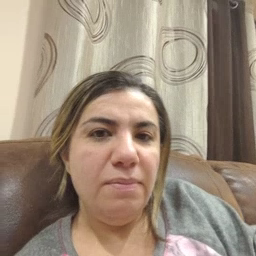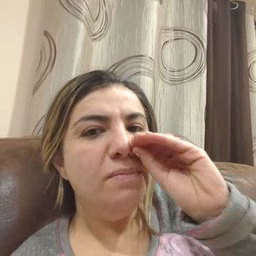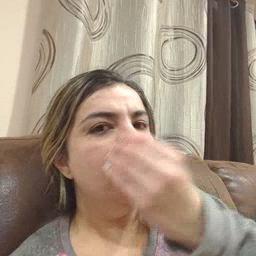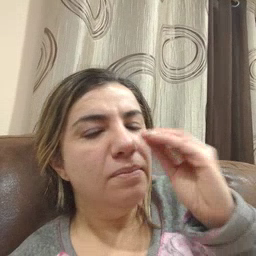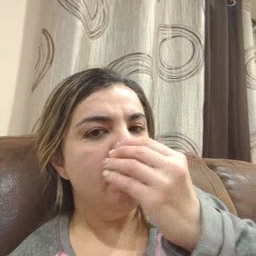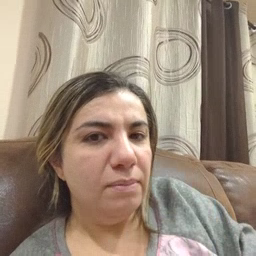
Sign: flower